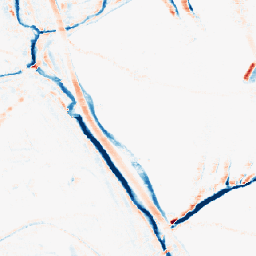
Category: morphological
Decomposition family: morphological_rect
Decomposition parameters: operation: average
width: 10
height: 5
Upsampling method: area
Upsampling parameters: scale: 4
Upsampling scale: 4